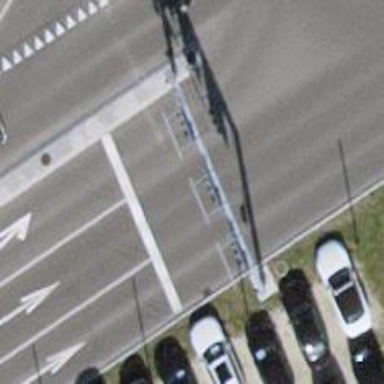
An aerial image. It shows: Road with traffic signals.